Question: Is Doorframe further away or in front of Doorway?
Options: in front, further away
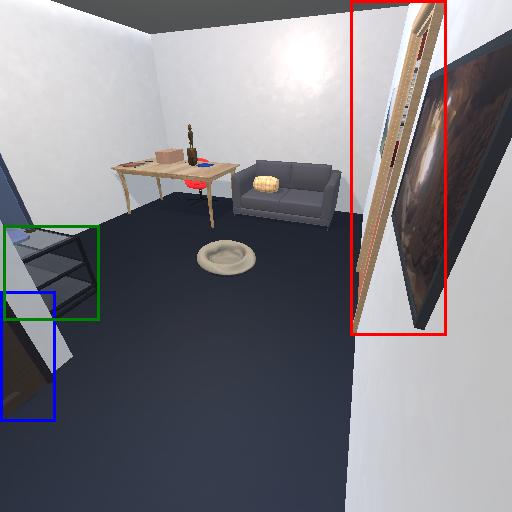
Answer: in front